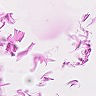
Metastatic tissue present: no